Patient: sex F, age 58
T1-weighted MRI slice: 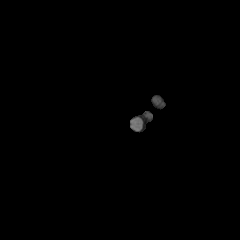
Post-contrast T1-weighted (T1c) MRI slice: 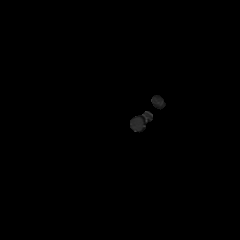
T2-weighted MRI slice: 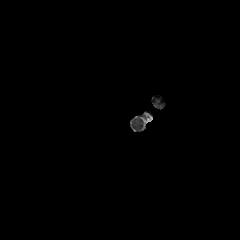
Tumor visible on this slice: no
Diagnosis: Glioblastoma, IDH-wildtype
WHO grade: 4